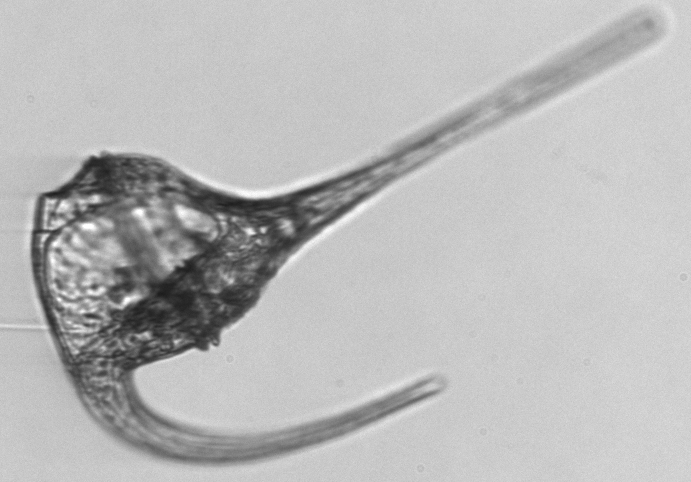
Label: Tripos